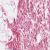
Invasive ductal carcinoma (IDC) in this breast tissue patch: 0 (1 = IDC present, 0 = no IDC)